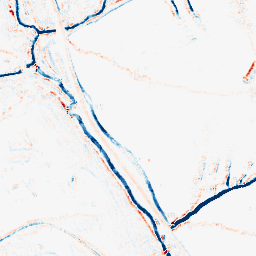
Category: morphological
Decomposition family: morphological_rect
Decomposition parameters: operation: average
width: 5
height: 5
Upsampling method: cubic_catmull_rom
Upsampling parameters: scale: 2
Upsampling scale: 2